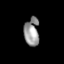
Tissue: skin
Cell type: T cells
Senescence score: 0.6966
Nuclear area (px): 417
Mean DAPI intensity: 146.664